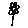
Label: flower